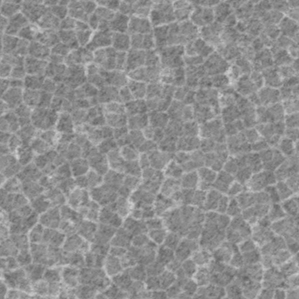
Label: frost